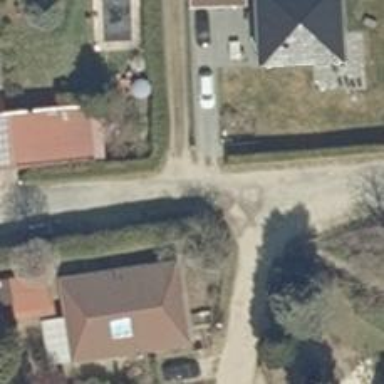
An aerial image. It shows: Residential road with sidewalks on both sides. The surface of the road is compacted.